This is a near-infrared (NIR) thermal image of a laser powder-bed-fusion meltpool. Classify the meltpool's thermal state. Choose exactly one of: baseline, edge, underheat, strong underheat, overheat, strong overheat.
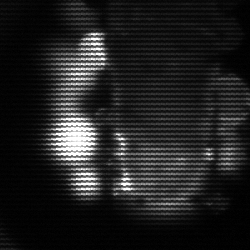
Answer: strong underheat